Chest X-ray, PA view. Patient: 45 years old, sex M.
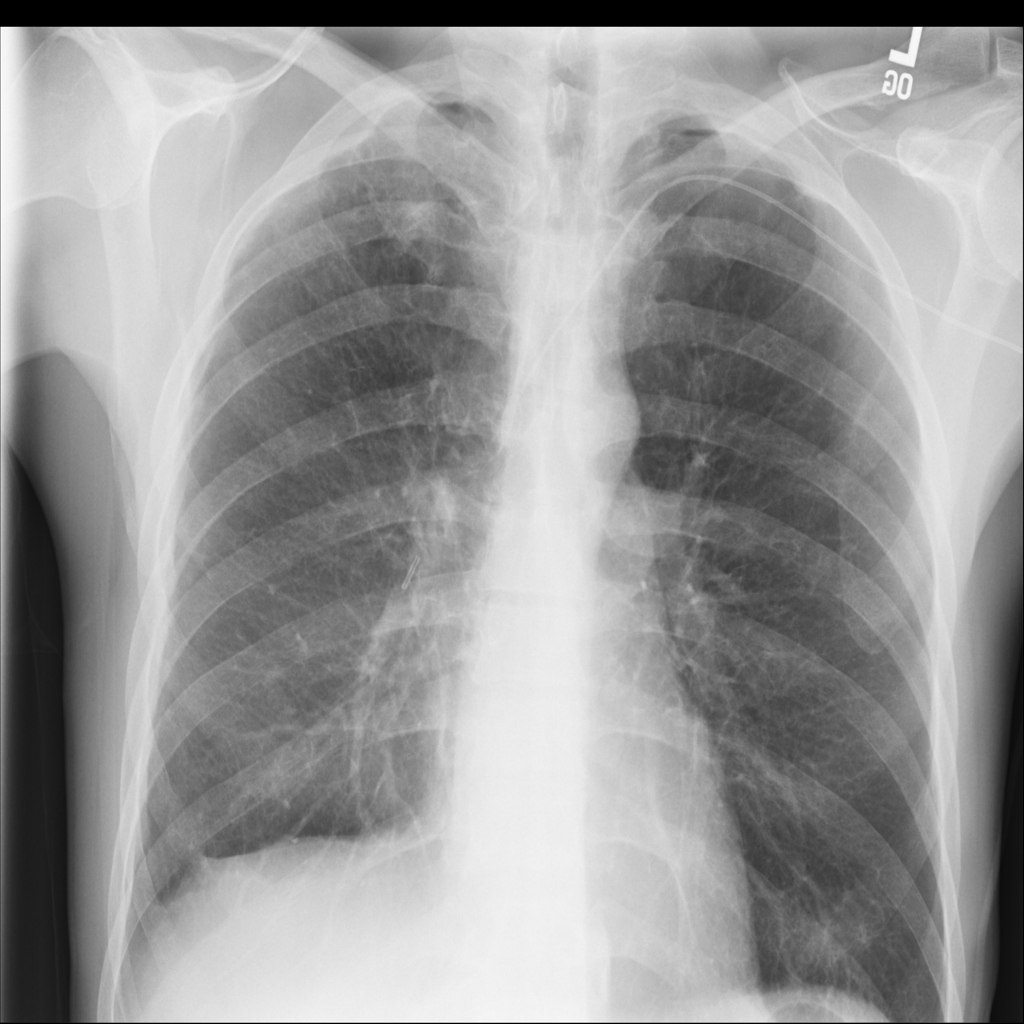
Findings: Effusion, Infiltration